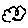
Label: cloud